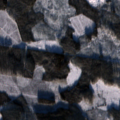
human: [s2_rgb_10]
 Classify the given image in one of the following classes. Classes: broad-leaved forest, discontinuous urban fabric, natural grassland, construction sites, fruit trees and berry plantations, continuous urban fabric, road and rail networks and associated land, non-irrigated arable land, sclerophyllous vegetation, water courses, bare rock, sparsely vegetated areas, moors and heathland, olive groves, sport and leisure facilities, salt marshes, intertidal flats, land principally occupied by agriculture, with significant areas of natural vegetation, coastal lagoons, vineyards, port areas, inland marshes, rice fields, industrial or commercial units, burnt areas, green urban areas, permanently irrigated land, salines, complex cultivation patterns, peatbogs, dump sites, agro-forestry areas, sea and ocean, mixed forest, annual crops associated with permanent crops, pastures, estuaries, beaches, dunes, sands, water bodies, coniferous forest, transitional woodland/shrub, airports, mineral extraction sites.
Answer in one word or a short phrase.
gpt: coniferous forest, mixed forest, transitional woodland/shrub, water bodies